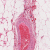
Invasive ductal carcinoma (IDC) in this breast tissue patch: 0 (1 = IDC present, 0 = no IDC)